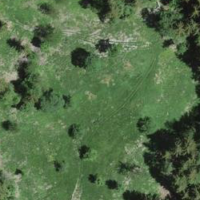
EUNIS habitat code: 43
Species observed at this site:
Euphorbia cyparissias